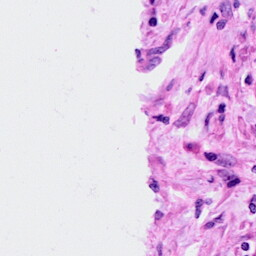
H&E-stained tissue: Cervix